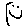
Label: smiley face